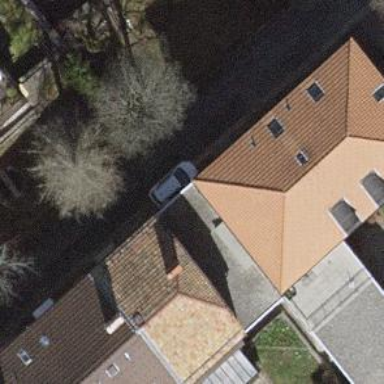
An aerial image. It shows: Building with flat roof.